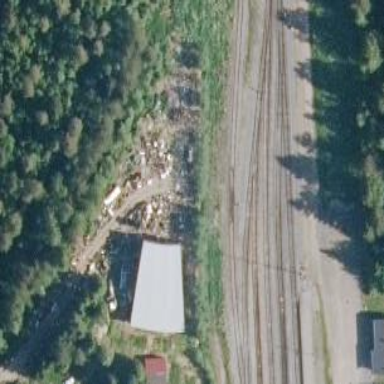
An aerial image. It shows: Railway siding with rails.